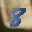
Label: 8